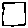
Label: square